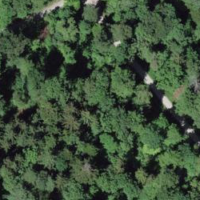
EUNIS habitat code: 41
Species observed at this site:
Aruncus dioicus